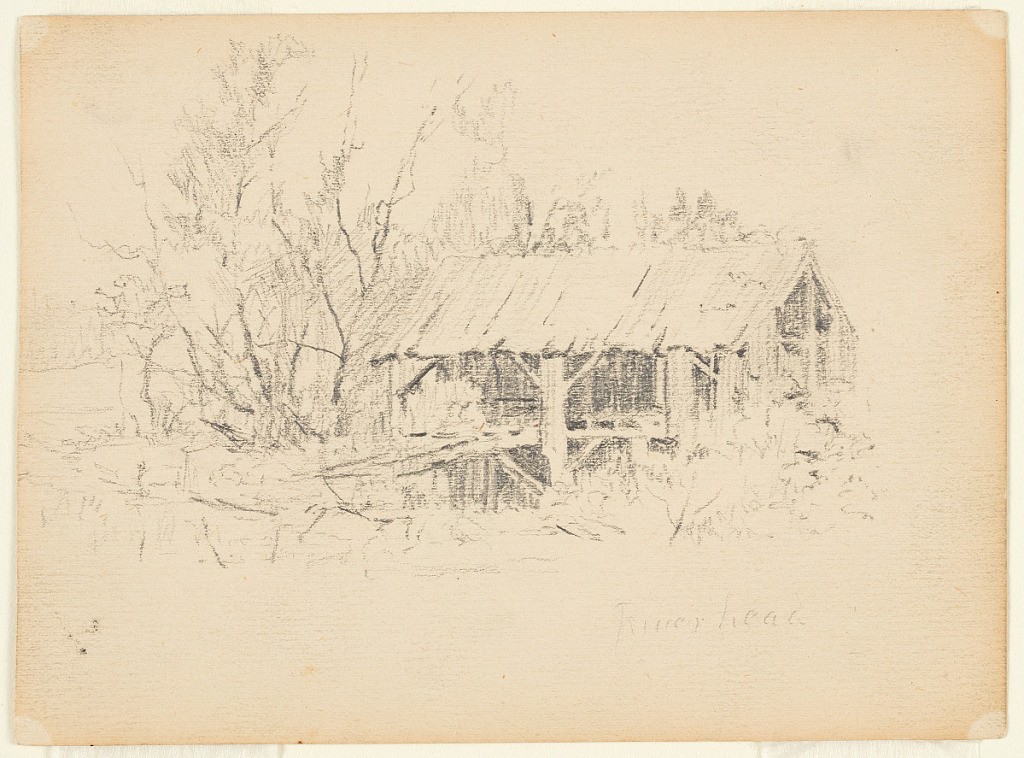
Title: Ruin of a Mill
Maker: Walter Clark, American, 1848–1917
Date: ca. 1885
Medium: Graphite on paper
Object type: Drawing
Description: View of a raised wodden structure at the edge of a river.